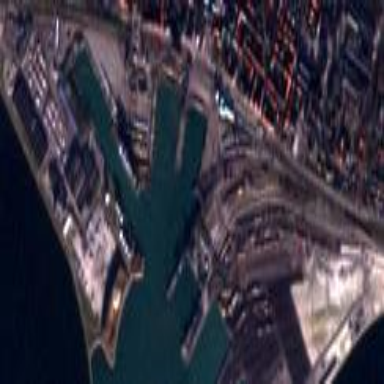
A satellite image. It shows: Industrial area designated for port activities.